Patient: sex F, age 65
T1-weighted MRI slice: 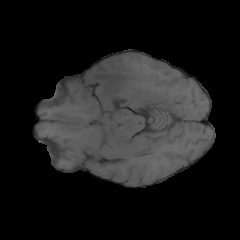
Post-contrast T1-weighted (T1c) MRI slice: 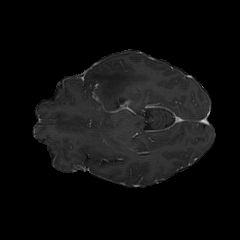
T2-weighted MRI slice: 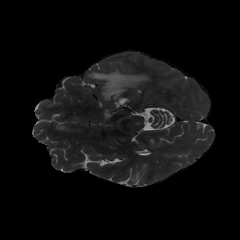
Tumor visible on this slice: yes
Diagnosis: Glioblastoma, IDH-wildtype
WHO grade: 4